Field crop: maize
Growth stage: 2
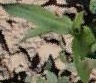
Species: maize